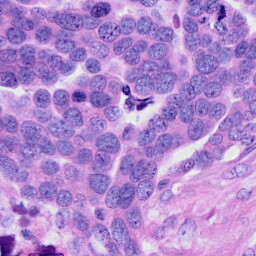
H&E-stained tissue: Ovarian